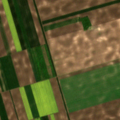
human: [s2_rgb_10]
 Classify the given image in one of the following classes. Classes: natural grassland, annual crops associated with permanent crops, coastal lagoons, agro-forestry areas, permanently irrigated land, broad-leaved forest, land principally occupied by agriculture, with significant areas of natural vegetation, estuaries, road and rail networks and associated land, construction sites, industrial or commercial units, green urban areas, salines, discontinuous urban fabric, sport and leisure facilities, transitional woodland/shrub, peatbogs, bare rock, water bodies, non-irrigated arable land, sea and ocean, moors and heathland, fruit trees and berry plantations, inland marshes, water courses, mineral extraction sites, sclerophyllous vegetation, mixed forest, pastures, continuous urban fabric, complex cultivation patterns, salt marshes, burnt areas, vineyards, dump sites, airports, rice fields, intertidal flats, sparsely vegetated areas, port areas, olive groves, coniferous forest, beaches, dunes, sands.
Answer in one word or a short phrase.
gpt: non-irrigated arable land